Question: I want to get the size of some data I am retrieving in my controller - I have tried the following code; both utilizing a new 'Object.size' function and attempted to get the 'length' property directly through '.length'
'''
$scope.book = DataService.getBooks();
console.log($scope.book);
-- this function was only added to try and solve the problem.
Object.size = function(obj) {
var size = 0, key;
for (key in obj) {
if (obj.hasOwnProperty(key)) size++;
}
return size;
};
console.log(Object.size($scope.book['value']))
console.log($scope.book['value'].length)
'''
Here is a picture of what is stored in the variable. As you can see the '.value' is clearly an array containing 3 objects and a 'length' property - why can I not directly retrieve this?

Edit: Calling 'console.log($scope.book['value'].length)' gives me this type error:
'''
TypeError: Cannot read property 'length' of undefined
'''
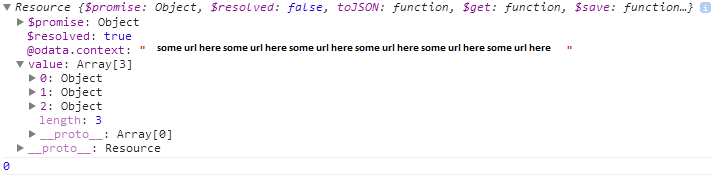
Answer: Since $scope.book is a promise, it is likely unresolved on your console.log and give you the type error.
So something like this should solve your problem
'$scope.book.$promise.then(function(){ console.log($scope.book['value'].length); });'
The size function is unnecessary and confusing since you are setting it on Object, but trying to get the length of an array.